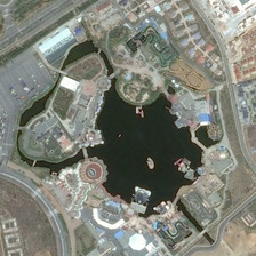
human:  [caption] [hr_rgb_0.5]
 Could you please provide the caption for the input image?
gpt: Some buildings are near a park with a pond.

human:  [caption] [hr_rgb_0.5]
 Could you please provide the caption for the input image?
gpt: Some buildings are near the park with ponds.

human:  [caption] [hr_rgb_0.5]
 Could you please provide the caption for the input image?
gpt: Some buildings are close to a park with a pond.

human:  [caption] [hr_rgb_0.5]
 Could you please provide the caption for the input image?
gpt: Some buildings are near the park where there is a pond.

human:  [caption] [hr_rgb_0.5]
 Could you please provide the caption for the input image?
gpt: Swimming pools near some public buildings